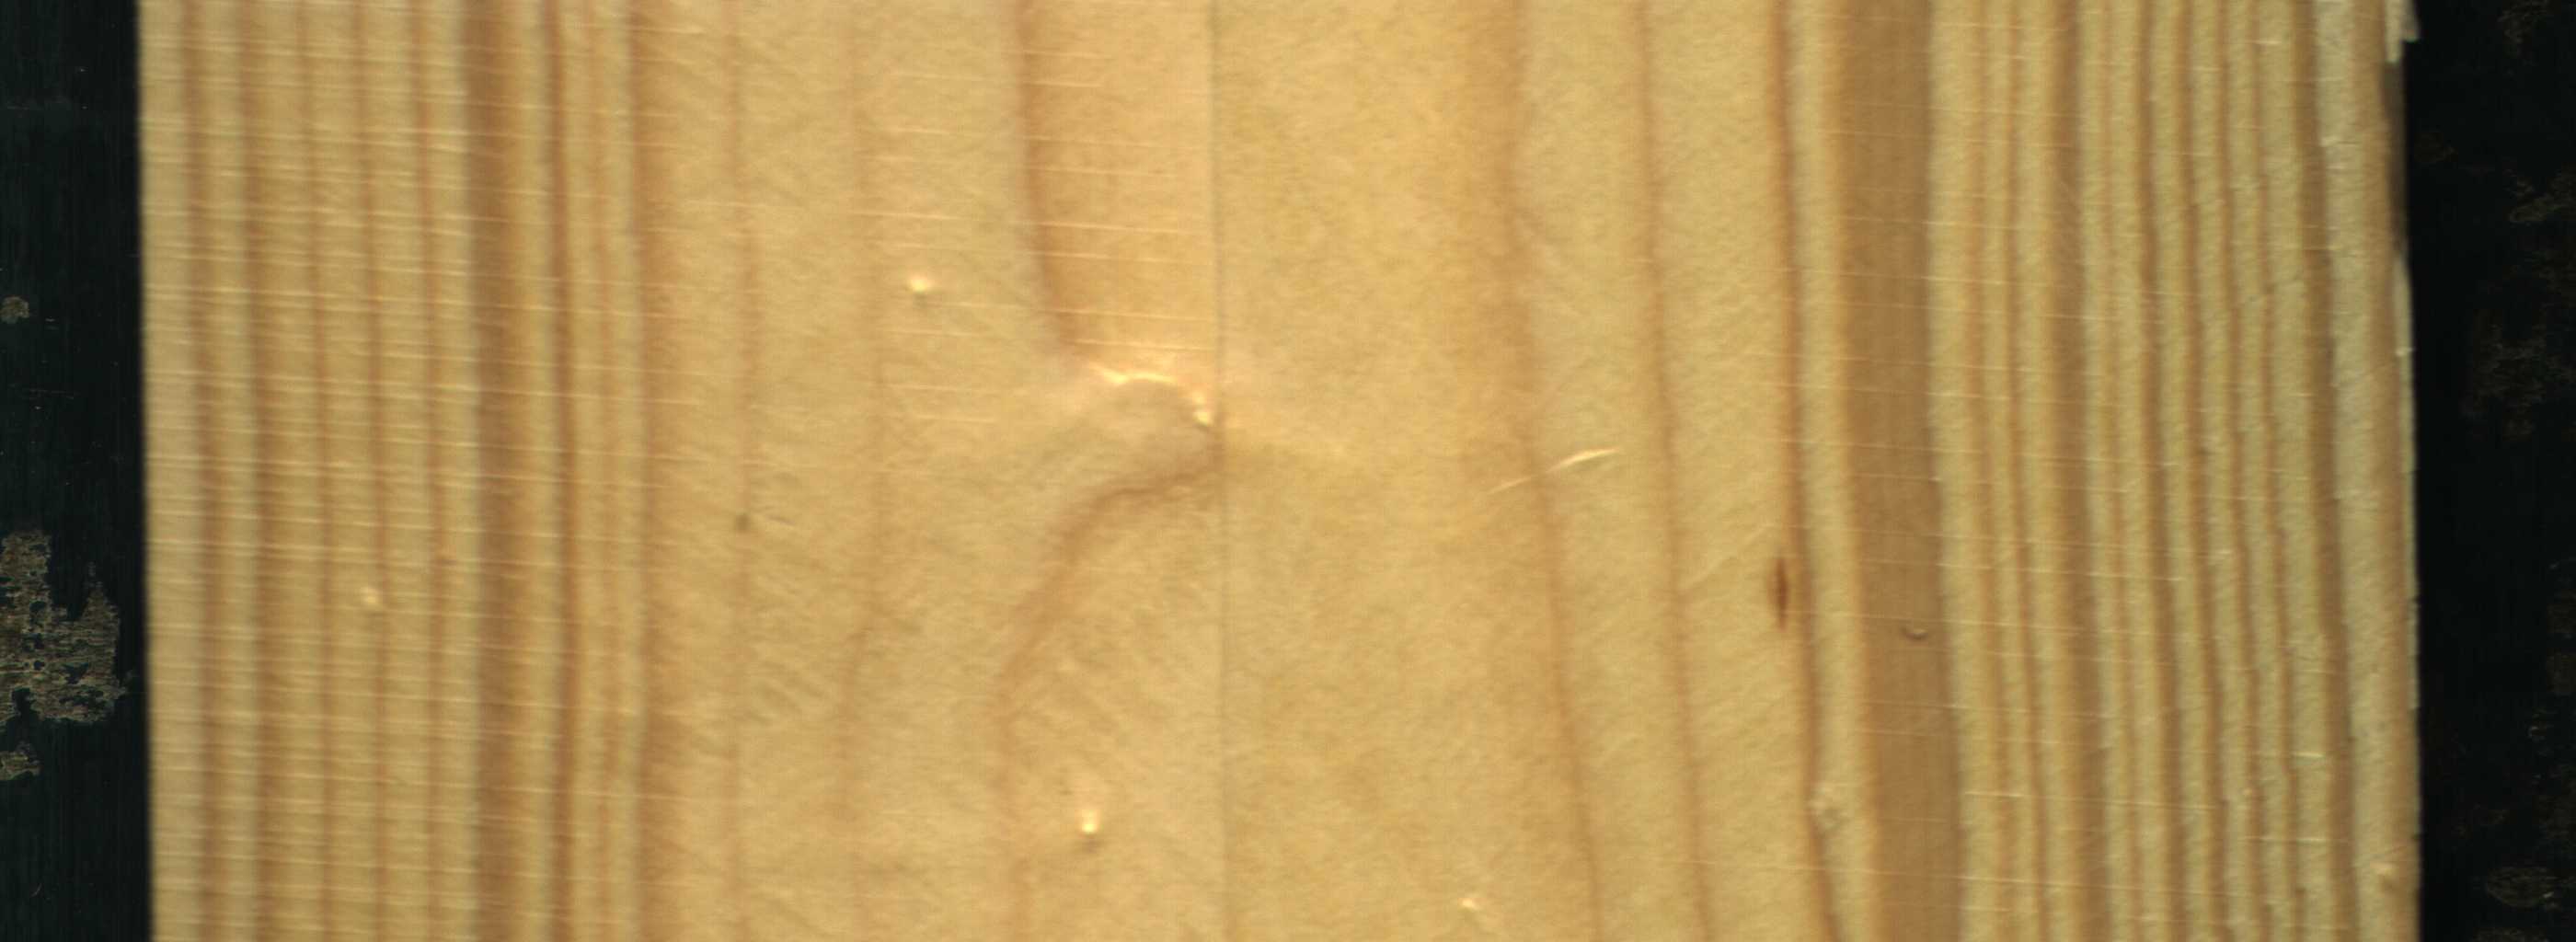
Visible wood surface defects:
Quartzity